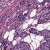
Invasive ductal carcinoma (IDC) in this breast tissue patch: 1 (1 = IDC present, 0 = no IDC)